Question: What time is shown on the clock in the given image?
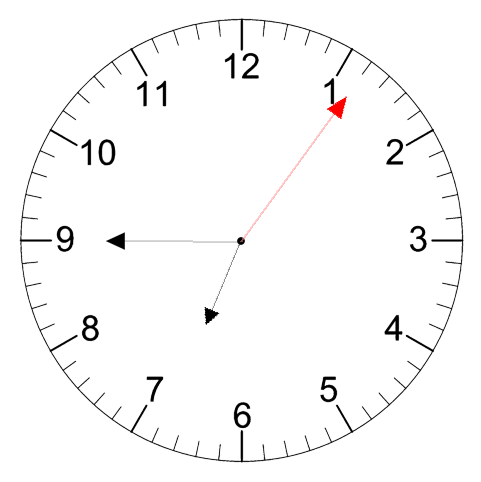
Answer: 06:45:06